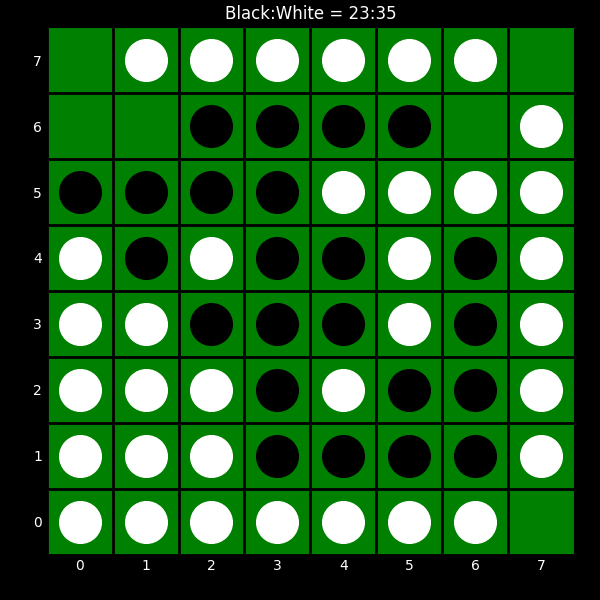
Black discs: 23
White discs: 35